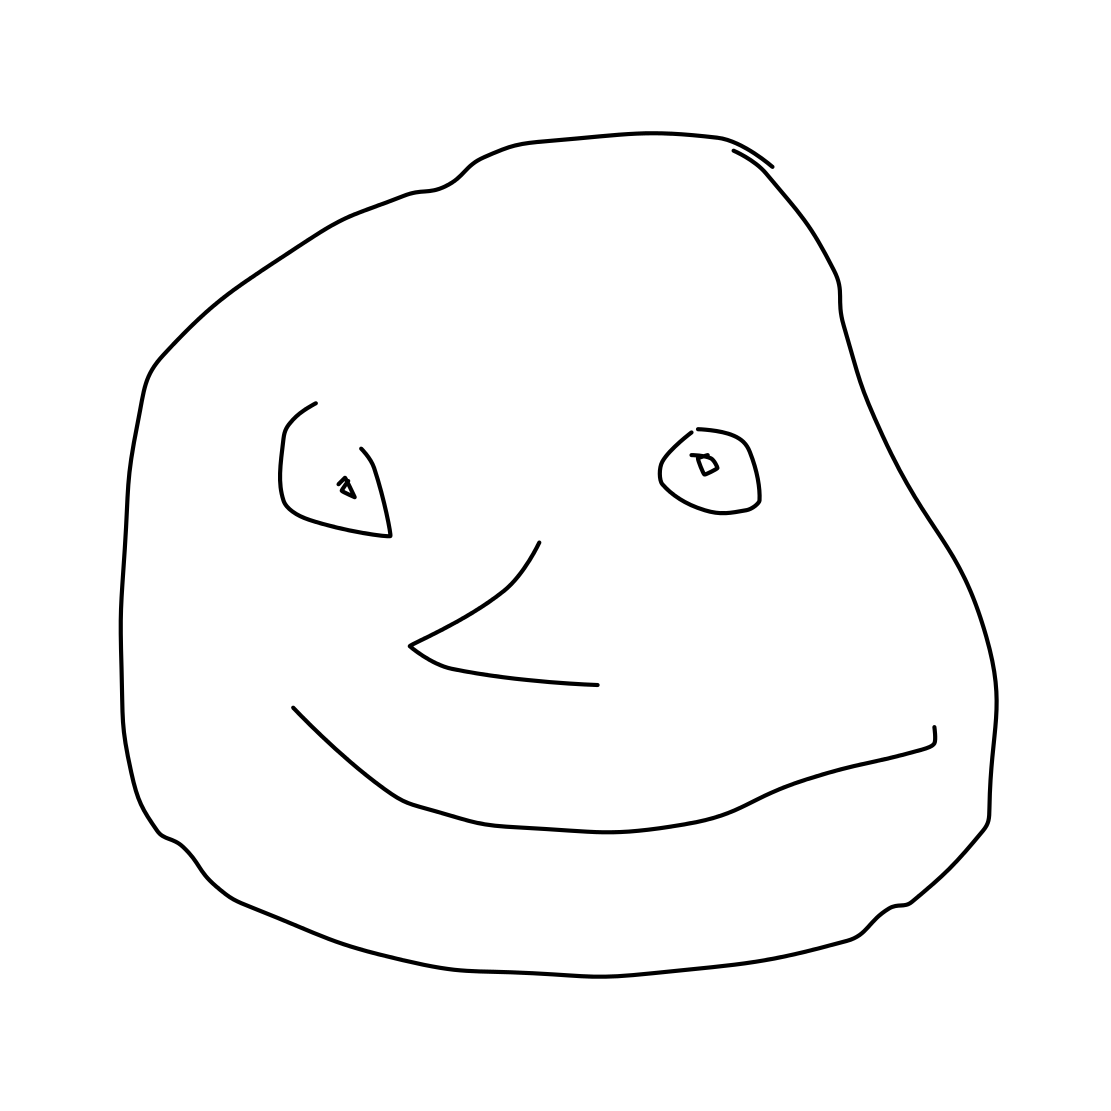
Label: face